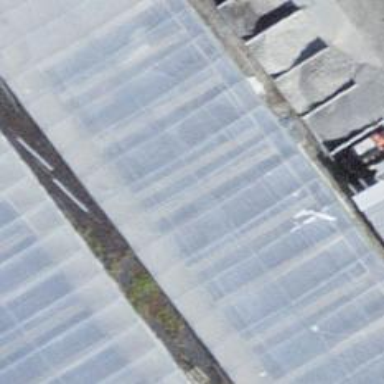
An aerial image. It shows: Greenhouse.